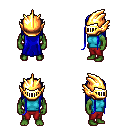
a pixel art fantasy rpg character, male body template, orc, green skin, teal sleeveless shirt, red pants, blue extra-long hairstyle, gold helm, four views (front, back, left, right), 2x2 character sprite sheet, small pixel art, hard edges, no anti-aliasing